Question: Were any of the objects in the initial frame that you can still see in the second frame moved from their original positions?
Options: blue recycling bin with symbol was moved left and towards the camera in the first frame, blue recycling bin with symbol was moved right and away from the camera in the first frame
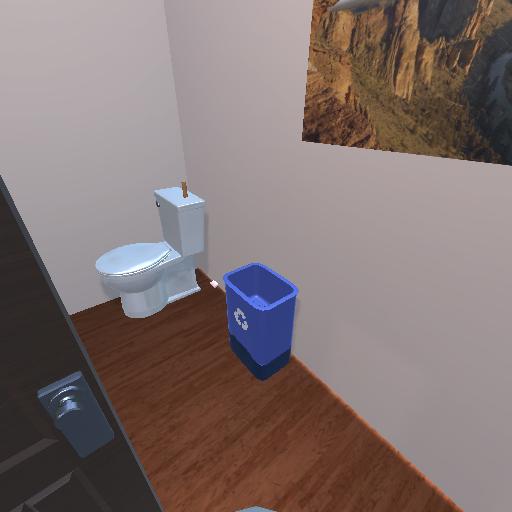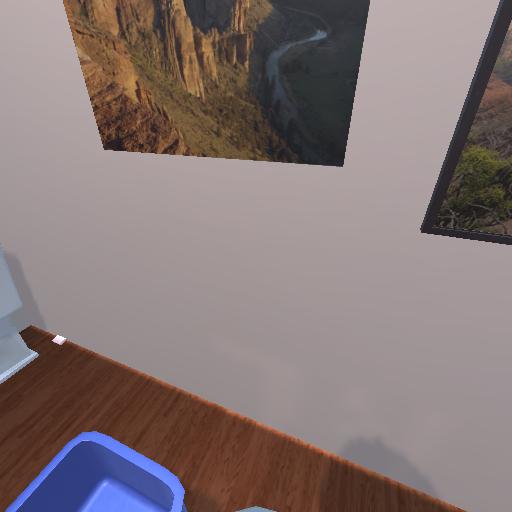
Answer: blue recycling bin with symbol was moved left and towards the camera in the first frame